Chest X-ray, PA view. Patient: 7 years old, sex F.
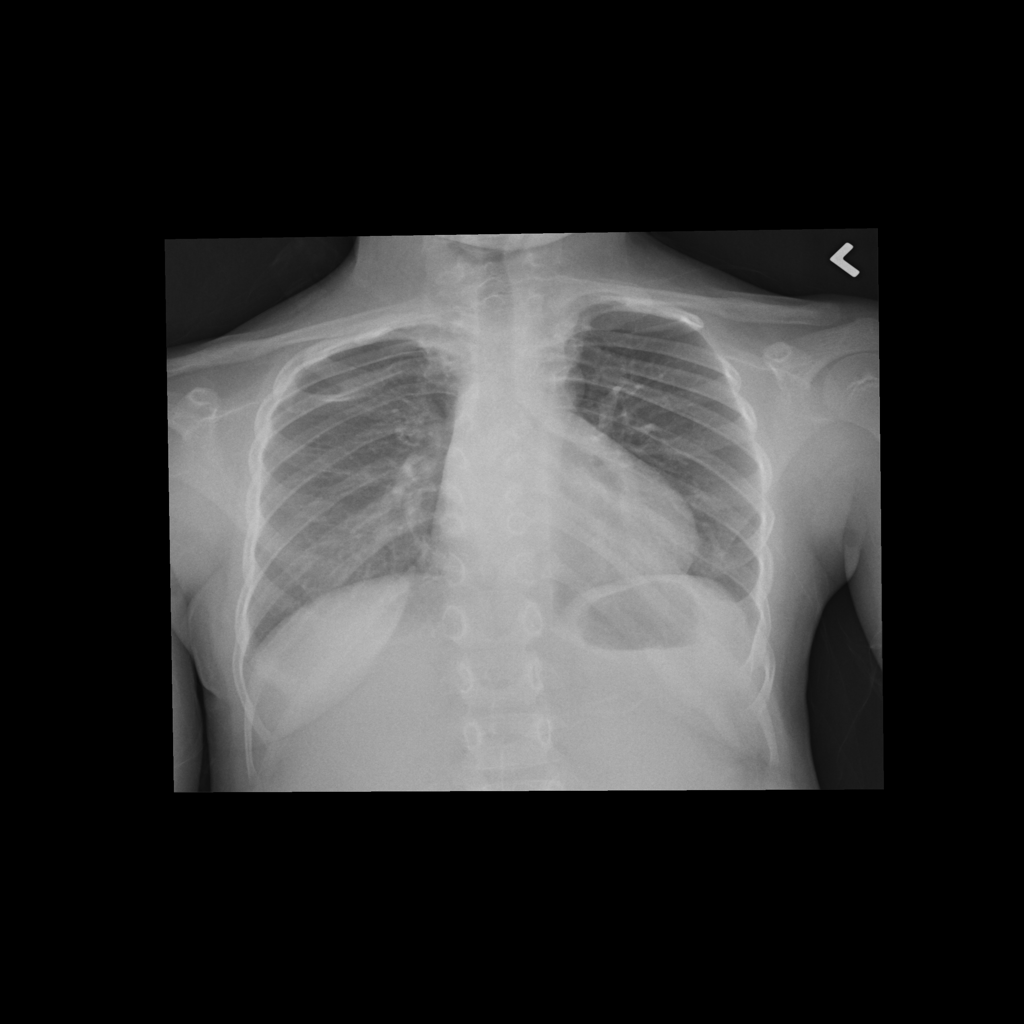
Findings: No Finding